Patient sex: M
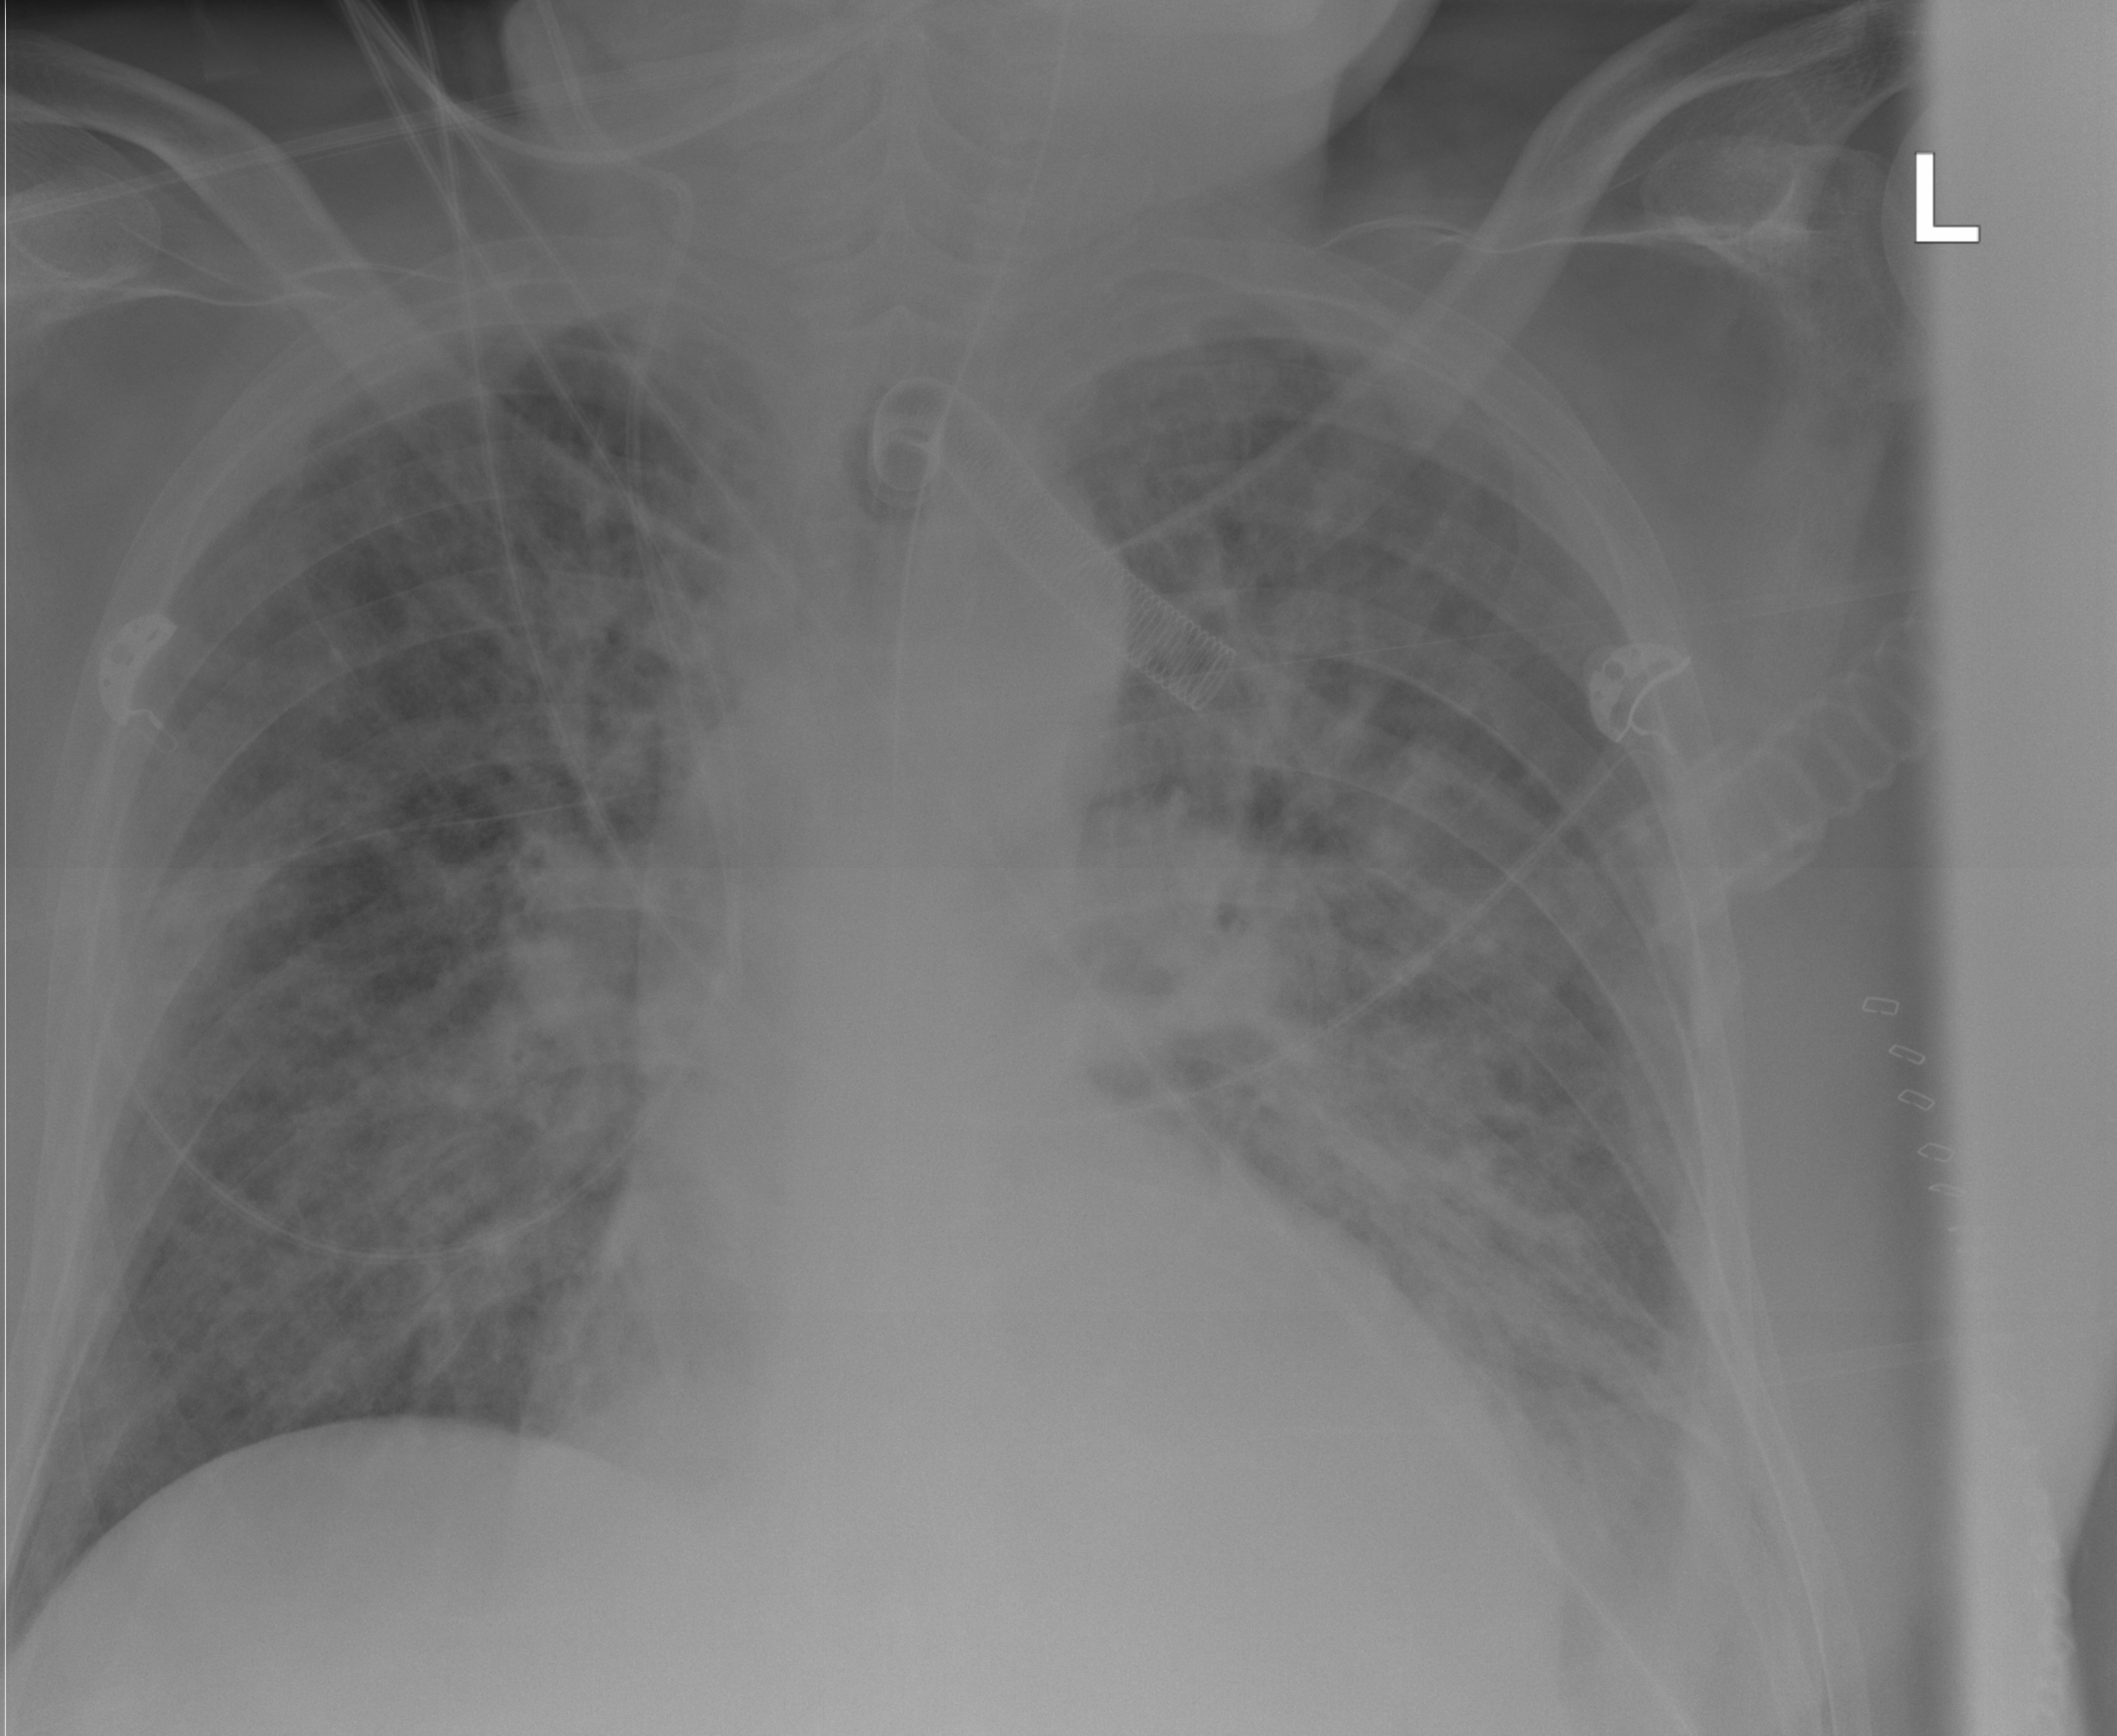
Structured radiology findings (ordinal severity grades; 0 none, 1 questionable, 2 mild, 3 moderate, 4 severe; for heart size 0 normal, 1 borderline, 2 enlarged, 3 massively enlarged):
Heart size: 1
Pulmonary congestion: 2
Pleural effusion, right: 0
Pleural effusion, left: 2
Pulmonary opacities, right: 2
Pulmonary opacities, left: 2
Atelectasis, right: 0
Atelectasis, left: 2